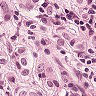
Metastatic tissue present: yes